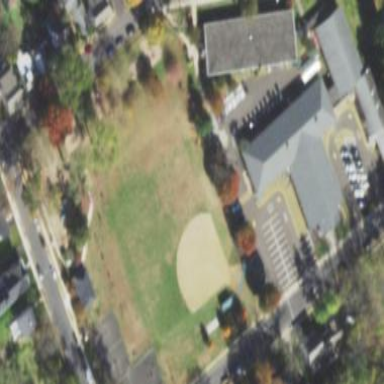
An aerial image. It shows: School building.